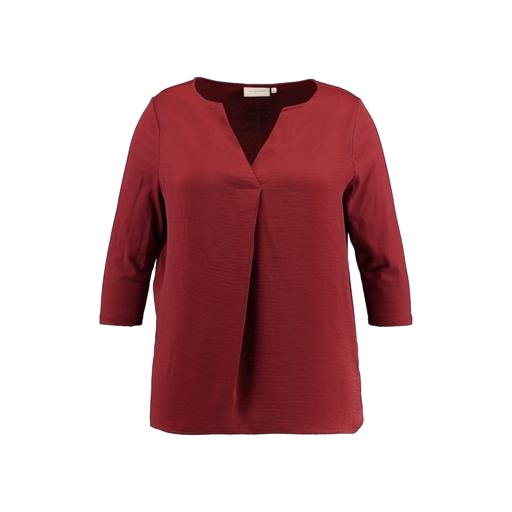
red plus size v-neck top only macy, pleat-neck top, half-sleeve blouse, white background